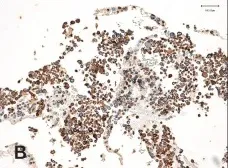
Positivity (B) for cytokeratins AE-AE2 confirms the diagnosis of anaplastic cell carcinoma (20x).
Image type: pathology (immunostaining)